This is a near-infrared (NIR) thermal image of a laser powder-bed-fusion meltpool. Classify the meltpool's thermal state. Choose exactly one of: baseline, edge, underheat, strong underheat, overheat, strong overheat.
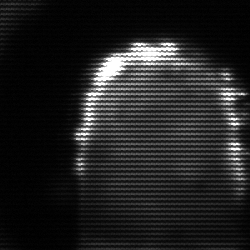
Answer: baseline